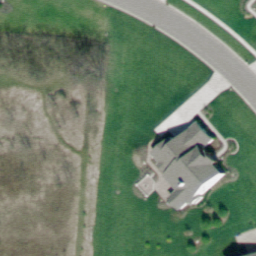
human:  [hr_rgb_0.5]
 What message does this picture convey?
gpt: sparse residential